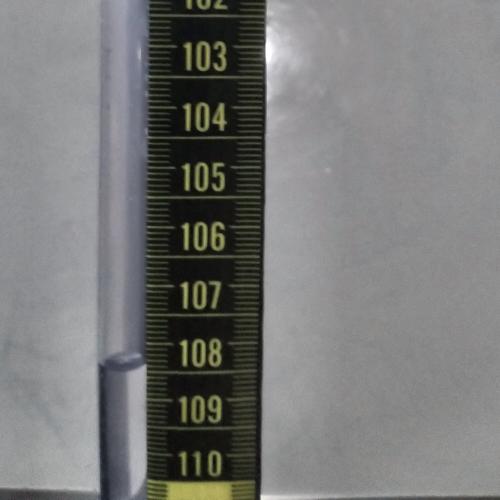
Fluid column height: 108.4 cm